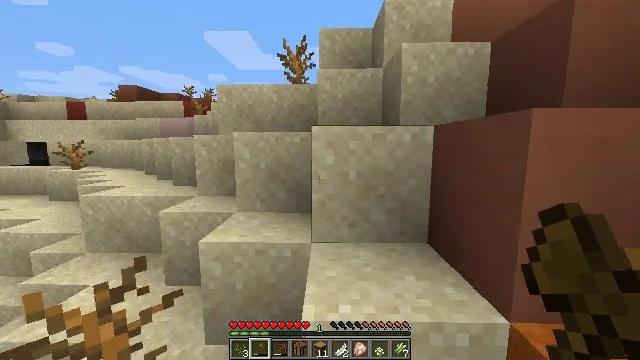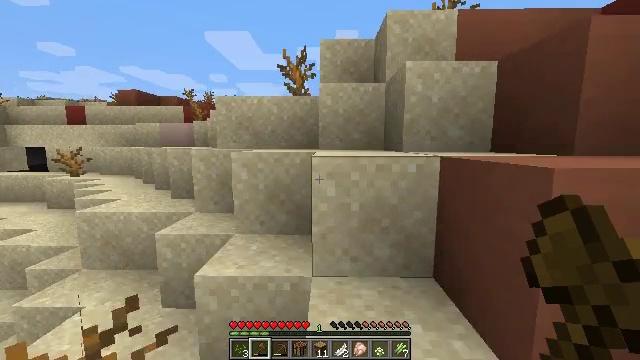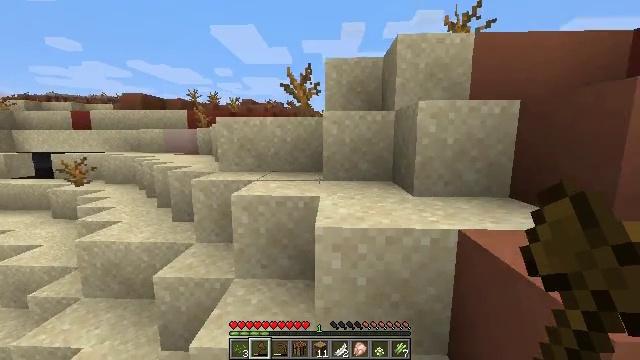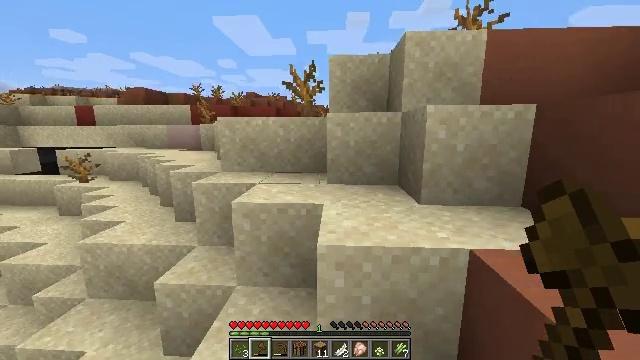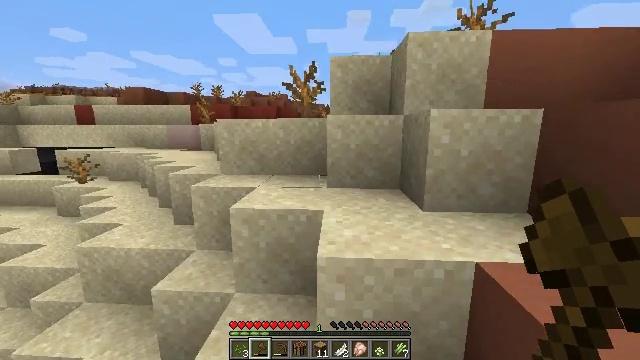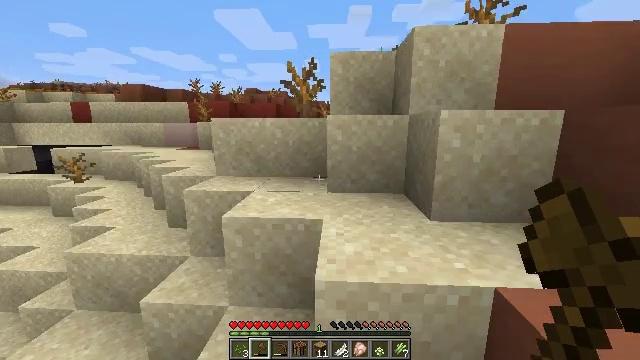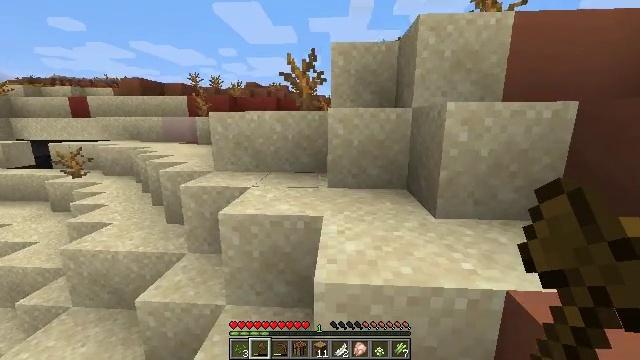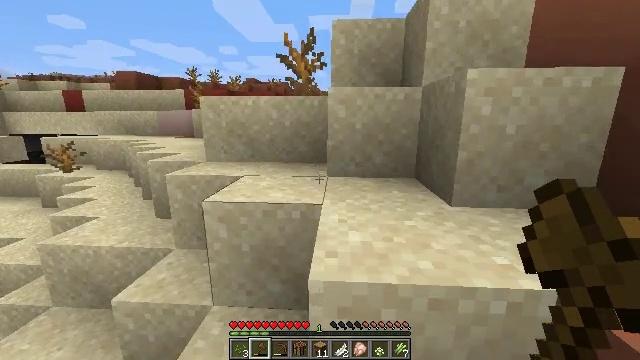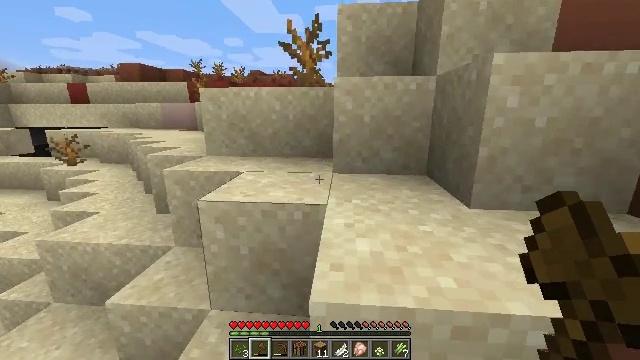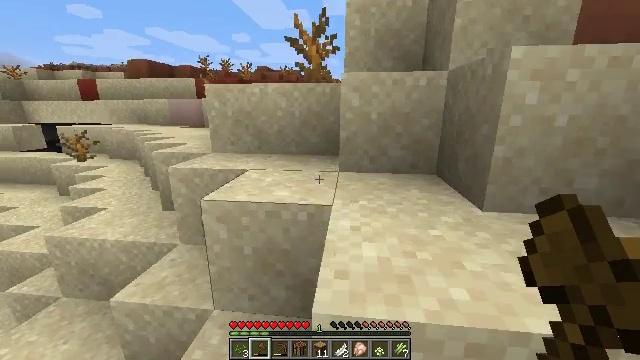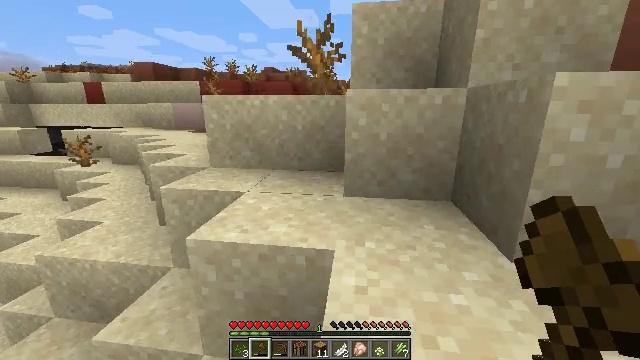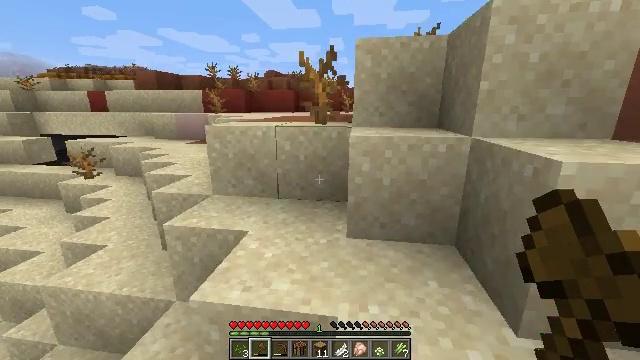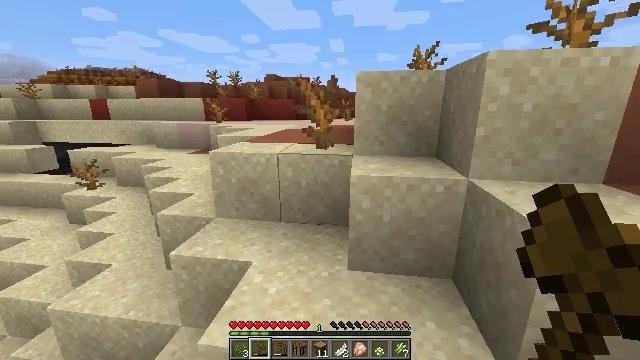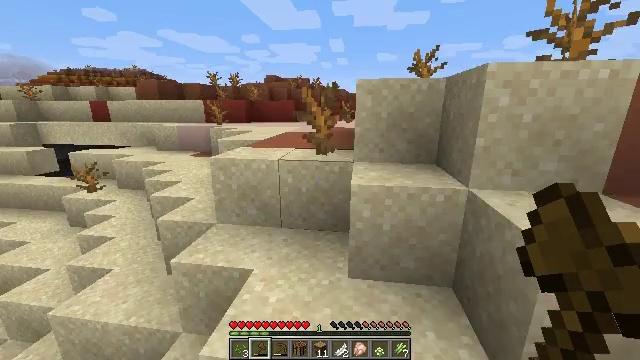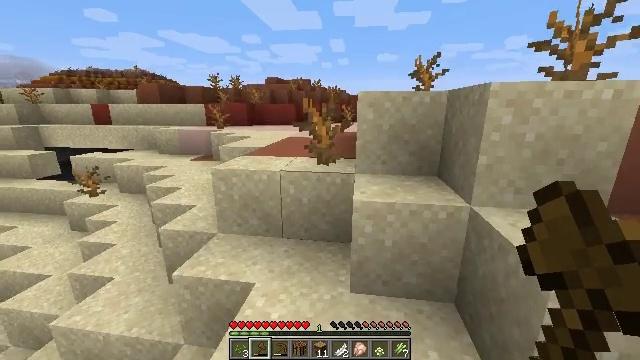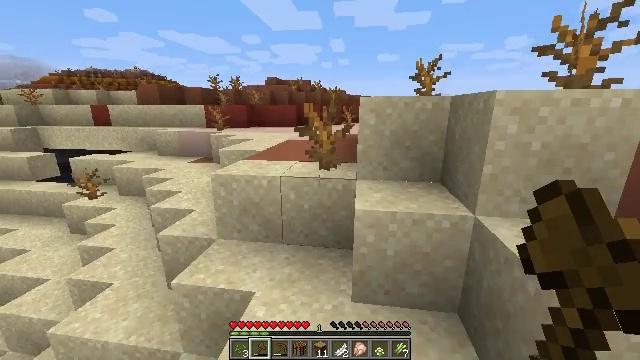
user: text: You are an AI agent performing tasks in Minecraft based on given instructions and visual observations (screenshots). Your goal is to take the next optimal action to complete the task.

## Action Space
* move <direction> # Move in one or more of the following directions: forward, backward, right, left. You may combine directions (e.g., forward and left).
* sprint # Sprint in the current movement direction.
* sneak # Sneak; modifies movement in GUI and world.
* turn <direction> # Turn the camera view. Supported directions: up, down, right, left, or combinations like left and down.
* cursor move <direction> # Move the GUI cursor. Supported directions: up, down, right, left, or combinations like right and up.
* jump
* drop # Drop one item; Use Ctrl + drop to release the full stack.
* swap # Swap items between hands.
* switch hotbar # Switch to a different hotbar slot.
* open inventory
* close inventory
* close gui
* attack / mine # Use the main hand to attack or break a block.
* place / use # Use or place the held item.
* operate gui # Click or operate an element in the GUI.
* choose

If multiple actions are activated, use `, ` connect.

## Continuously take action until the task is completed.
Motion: motion action
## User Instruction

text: Get red terracotta by mining.
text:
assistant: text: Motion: move forward, jump
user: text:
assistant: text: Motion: move forward, turn left and down, jump
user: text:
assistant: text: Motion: move forward, turn down, jump
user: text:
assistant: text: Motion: move forward, jump
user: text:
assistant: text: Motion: move forward
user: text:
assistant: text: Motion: move forward, turn down
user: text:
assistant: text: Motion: move forward
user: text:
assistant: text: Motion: move forward, turn left and down
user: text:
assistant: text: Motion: move forward, turn left
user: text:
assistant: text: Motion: move forward, turn left, jump
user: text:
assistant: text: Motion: move forward, jump
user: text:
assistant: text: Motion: move forward, jump
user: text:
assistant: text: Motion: move forward, jump
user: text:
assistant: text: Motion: move forward
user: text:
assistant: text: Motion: move forward
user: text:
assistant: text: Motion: move forward
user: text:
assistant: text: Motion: move forward
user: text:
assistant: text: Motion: move forward
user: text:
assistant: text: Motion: move forward
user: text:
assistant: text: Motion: move forward, jump
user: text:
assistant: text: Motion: move forward, jump
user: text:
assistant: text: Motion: move forward, jump
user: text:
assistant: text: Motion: move forward, turn left, jump
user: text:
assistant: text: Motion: move forward, turn left and down, jump
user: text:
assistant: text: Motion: move forward, turn left
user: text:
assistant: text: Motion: move forward, turn left
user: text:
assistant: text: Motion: move forward
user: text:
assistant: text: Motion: move forward and move right
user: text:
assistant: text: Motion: move forward and move right
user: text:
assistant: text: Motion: move forward and move right